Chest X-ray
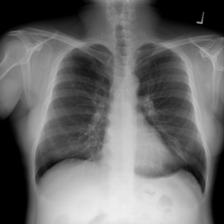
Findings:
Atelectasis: negative
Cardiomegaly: negative
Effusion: negative
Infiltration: negative
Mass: negative
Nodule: negative
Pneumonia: negative
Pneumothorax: negative
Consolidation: negative
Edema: negative
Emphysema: negative
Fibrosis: negative
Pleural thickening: negative
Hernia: negative